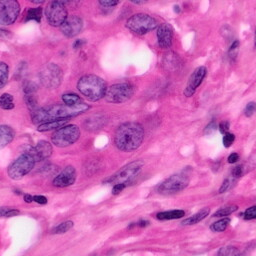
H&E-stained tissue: Pancreatic